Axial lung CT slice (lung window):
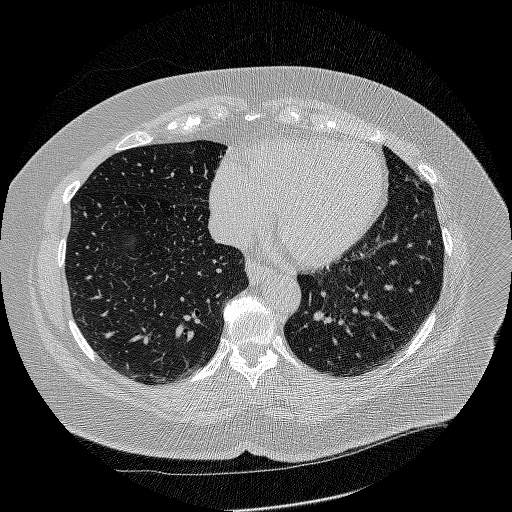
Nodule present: no